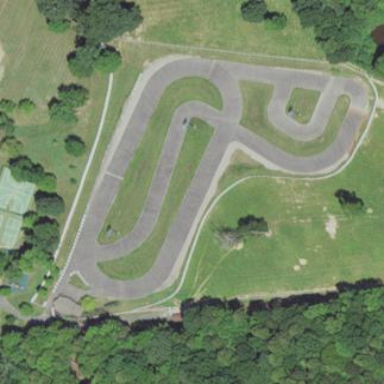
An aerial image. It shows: Motor sport raceway.